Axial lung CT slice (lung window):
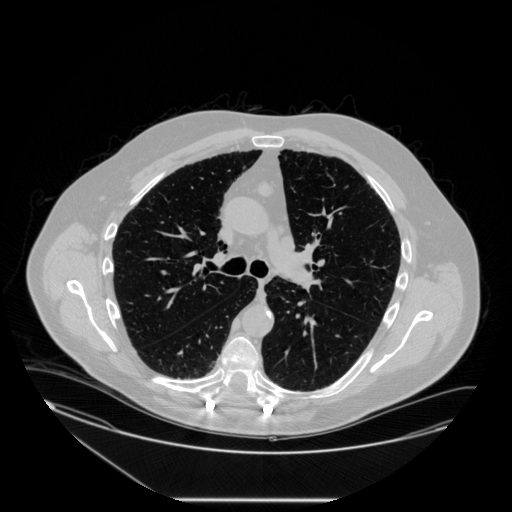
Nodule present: no